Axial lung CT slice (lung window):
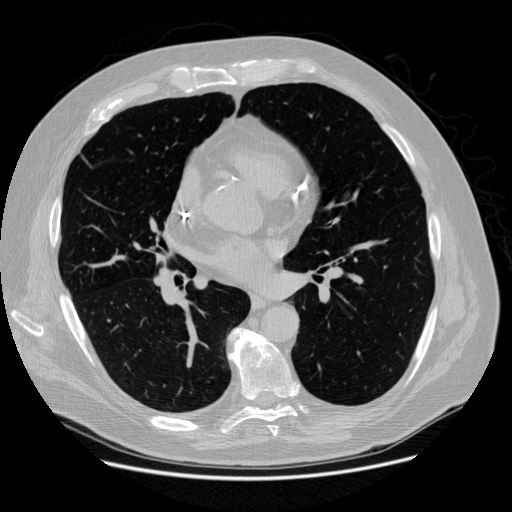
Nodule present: no